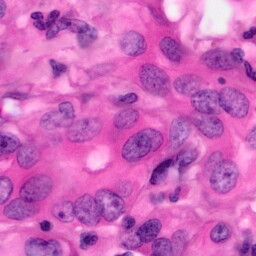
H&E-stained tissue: Pancreatic